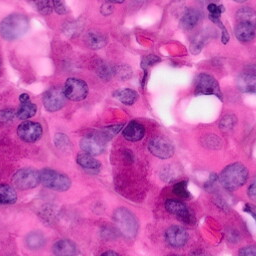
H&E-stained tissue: Pancreatic